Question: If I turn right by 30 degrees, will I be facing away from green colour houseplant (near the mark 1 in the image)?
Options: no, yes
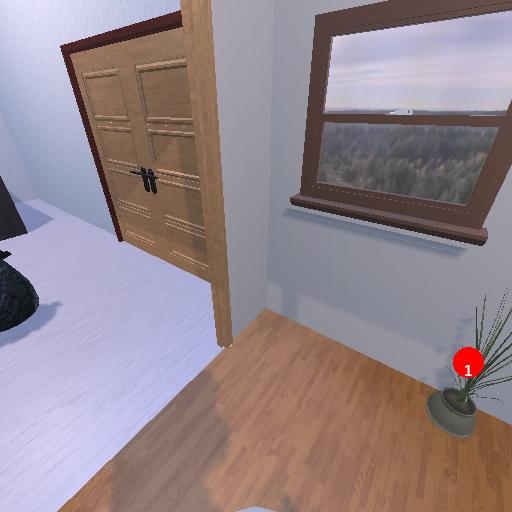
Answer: no